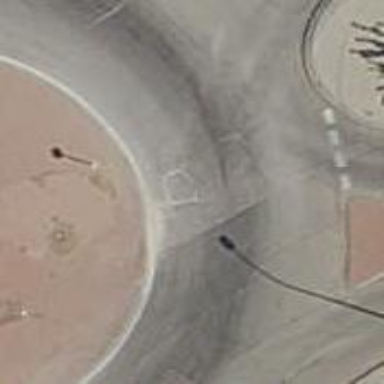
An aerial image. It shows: Residential road with asphalt surface leading to roundabout.